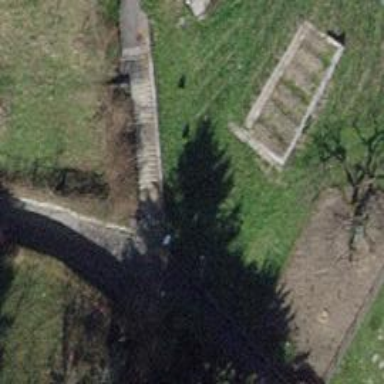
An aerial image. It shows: Set of steps on the road.